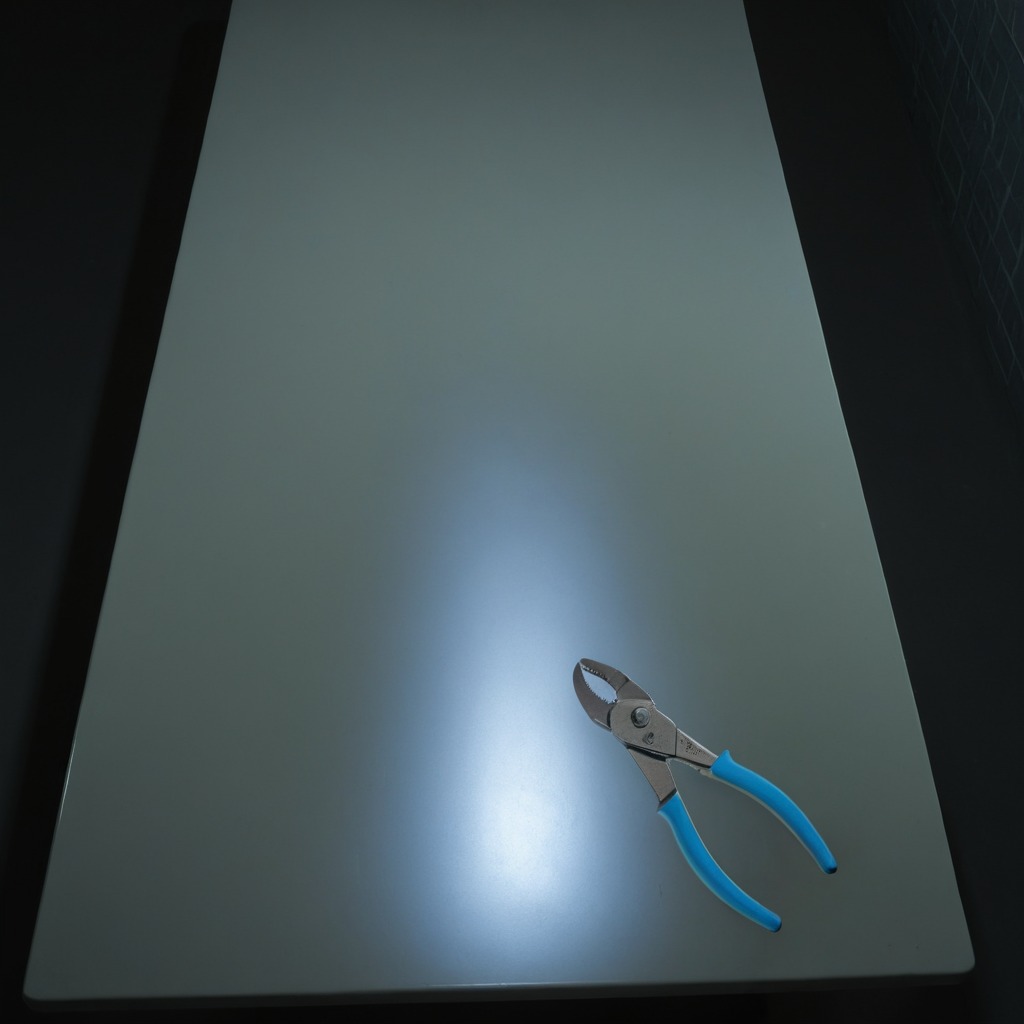
A plier is lying on the table.